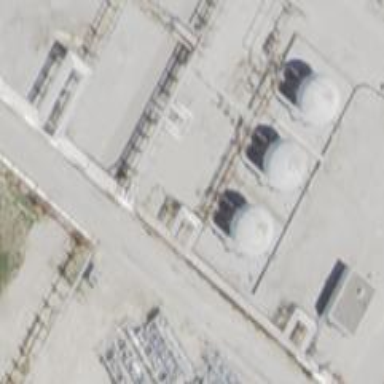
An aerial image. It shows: Storage tank with man-made structure.